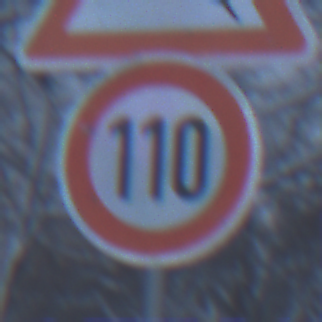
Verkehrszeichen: Geschwindigkeit110
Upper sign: WildwechselRechts
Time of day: Midday
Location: Outdoor (Nature)
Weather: Overcast
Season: Winter
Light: Natural